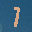
Label: 1